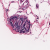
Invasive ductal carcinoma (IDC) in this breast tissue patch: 0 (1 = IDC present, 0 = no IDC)